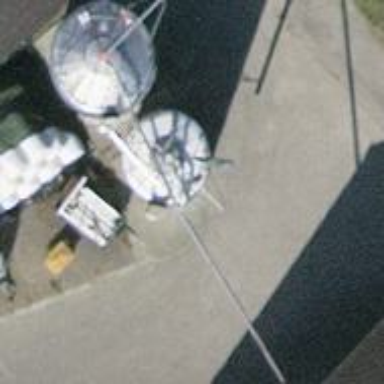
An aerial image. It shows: Silo.